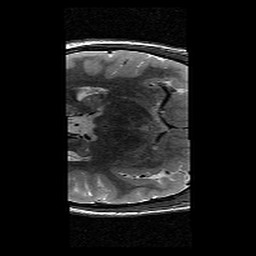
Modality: T2w
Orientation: axial
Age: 11
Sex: female
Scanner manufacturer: siemens
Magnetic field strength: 3 T
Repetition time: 9.23 s
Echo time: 0.067 s